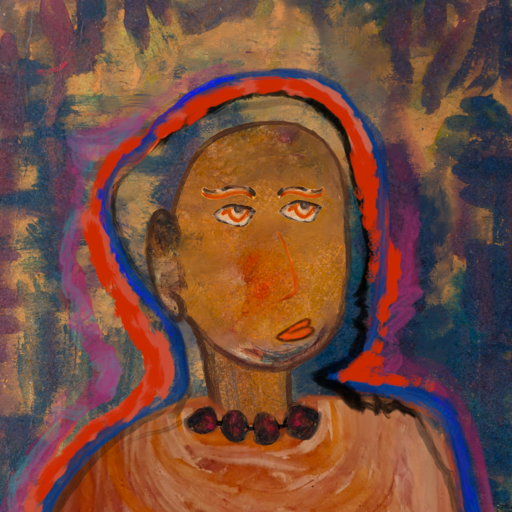
Background: InTheSun, Head And Neck Side: Pipe, Face Side: Experience, Bust: Pious_Lady, Hair Side: Experience, Head Accessory: Blank, Second Necklace: Blank, Necklace: Mosgoul, Baby: Blank